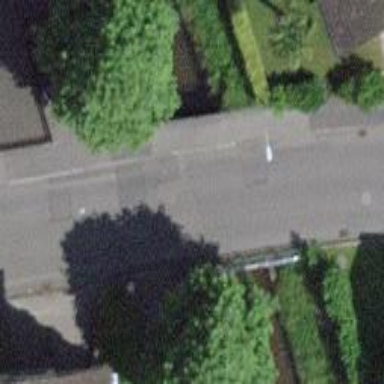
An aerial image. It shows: Sidewalk bridge over footway road.